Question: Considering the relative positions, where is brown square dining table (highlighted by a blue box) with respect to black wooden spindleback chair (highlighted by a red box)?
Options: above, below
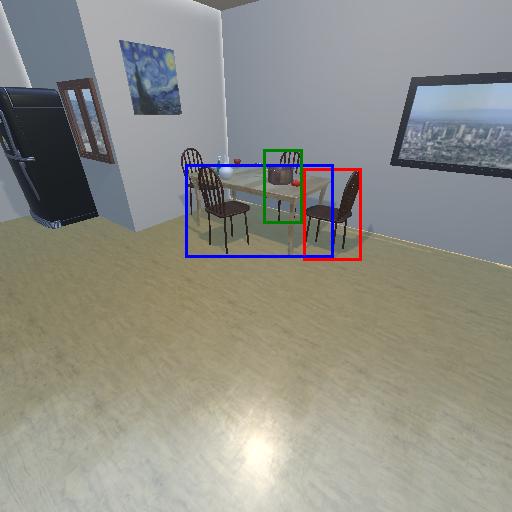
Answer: above